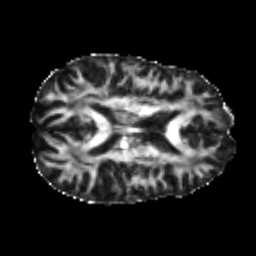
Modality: FA
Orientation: axial
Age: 26
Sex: female
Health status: healthy
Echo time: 0.074 s